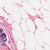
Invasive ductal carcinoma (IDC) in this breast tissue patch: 0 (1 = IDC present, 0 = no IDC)